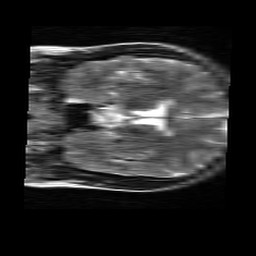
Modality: T2w
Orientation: coronal
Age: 22
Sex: female
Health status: healthy
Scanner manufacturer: siemens
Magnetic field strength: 3 T
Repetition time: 4.01 s
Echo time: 0.116 s